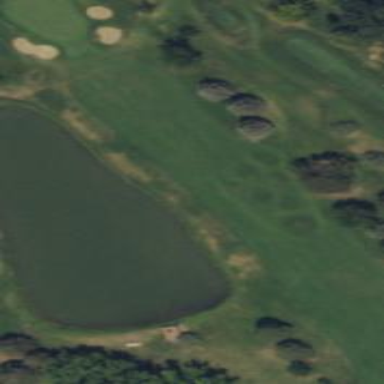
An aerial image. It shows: Grassy area designated as golf fairway.